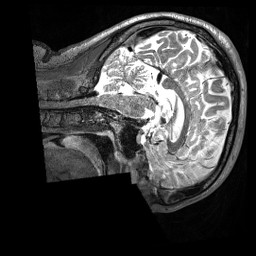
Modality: T2w
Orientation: sagittal
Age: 35
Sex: male
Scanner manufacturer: siemens
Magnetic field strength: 3 T
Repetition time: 3.2 s
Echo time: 0.562 s